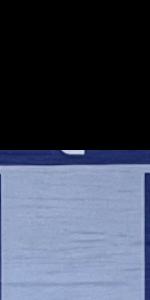
Label: Empty